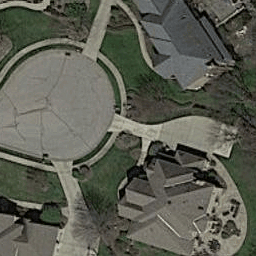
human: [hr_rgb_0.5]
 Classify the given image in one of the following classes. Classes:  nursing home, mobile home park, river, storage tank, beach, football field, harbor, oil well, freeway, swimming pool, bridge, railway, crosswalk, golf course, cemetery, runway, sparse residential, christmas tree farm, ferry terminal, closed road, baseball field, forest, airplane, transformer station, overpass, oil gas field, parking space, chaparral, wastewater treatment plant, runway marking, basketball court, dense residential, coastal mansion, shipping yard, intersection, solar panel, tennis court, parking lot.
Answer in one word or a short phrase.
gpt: closed road